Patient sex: M
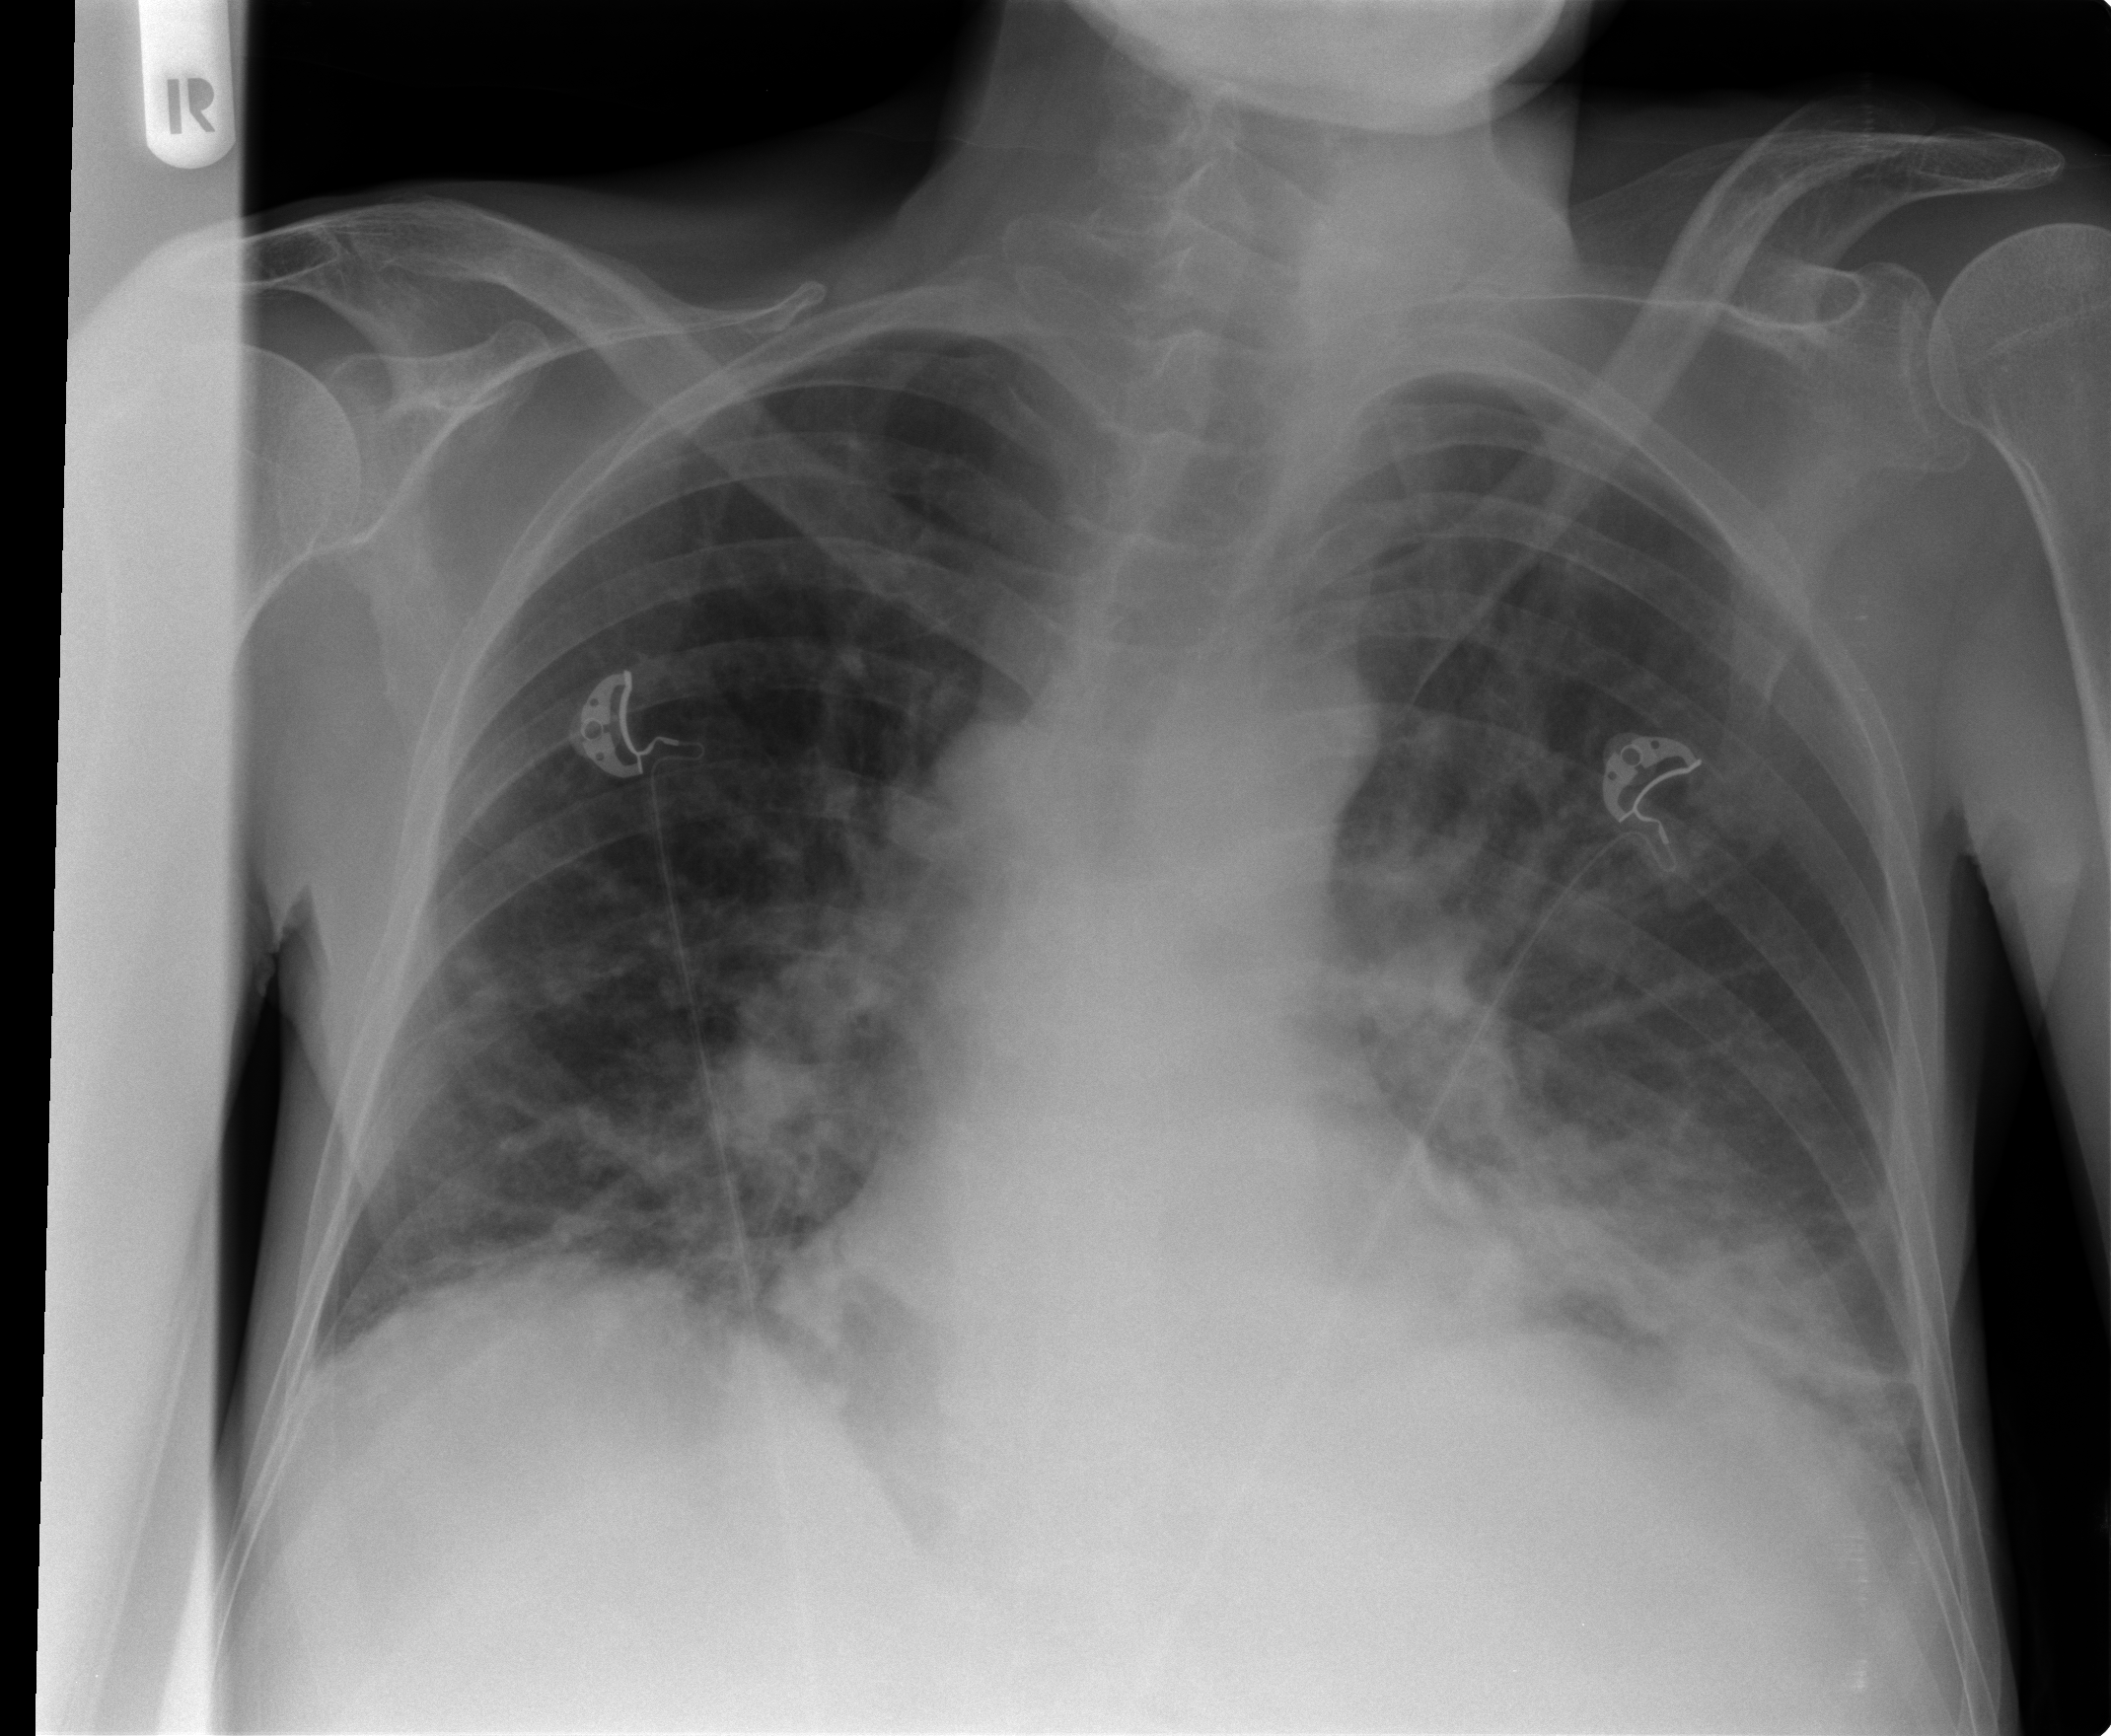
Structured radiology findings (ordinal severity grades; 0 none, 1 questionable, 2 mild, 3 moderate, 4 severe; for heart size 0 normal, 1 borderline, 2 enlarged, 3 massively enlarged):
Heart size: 1
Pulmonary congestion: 1
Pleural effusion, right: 0
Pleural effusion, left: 1
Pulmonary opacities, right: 2
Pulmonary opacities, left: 3
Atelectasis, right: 2
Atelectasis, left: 3